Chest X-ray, PA view. Patient: 56 years old, sex M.
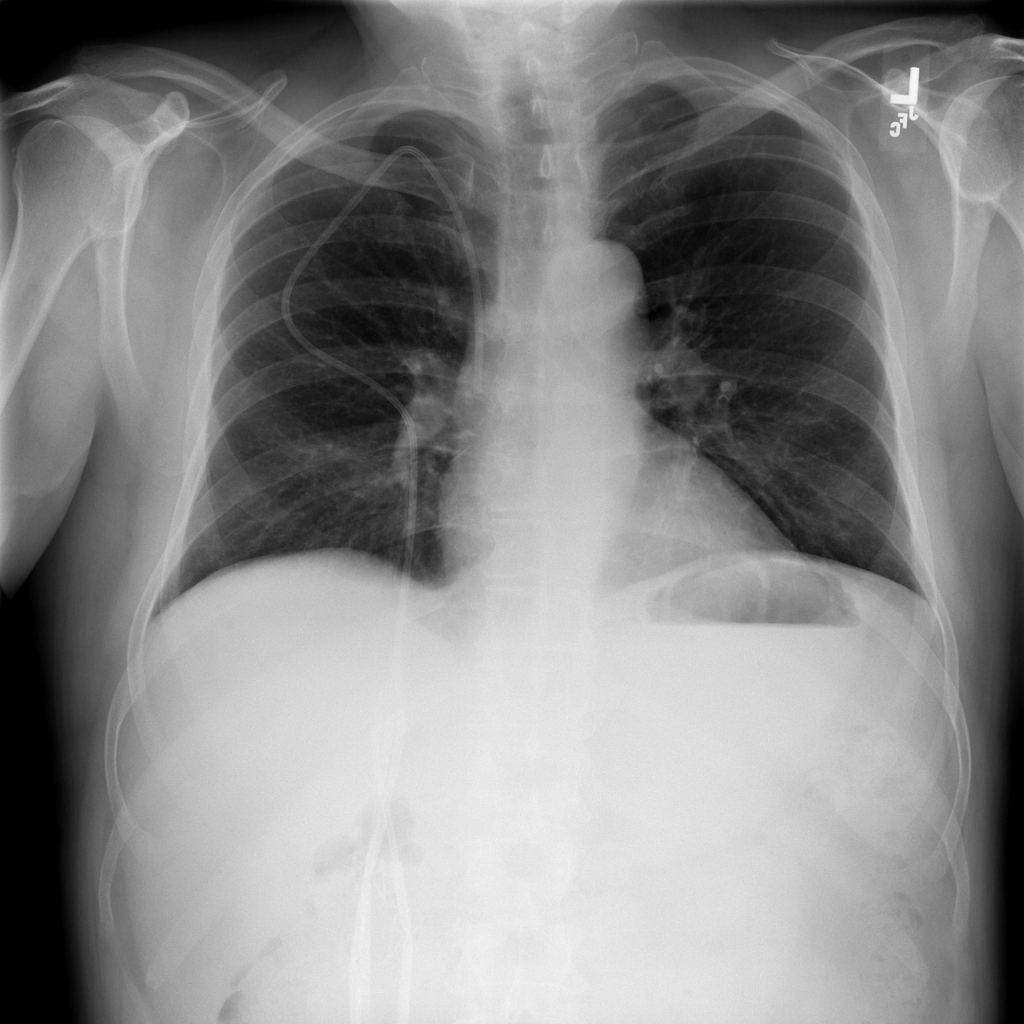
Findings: No Finding